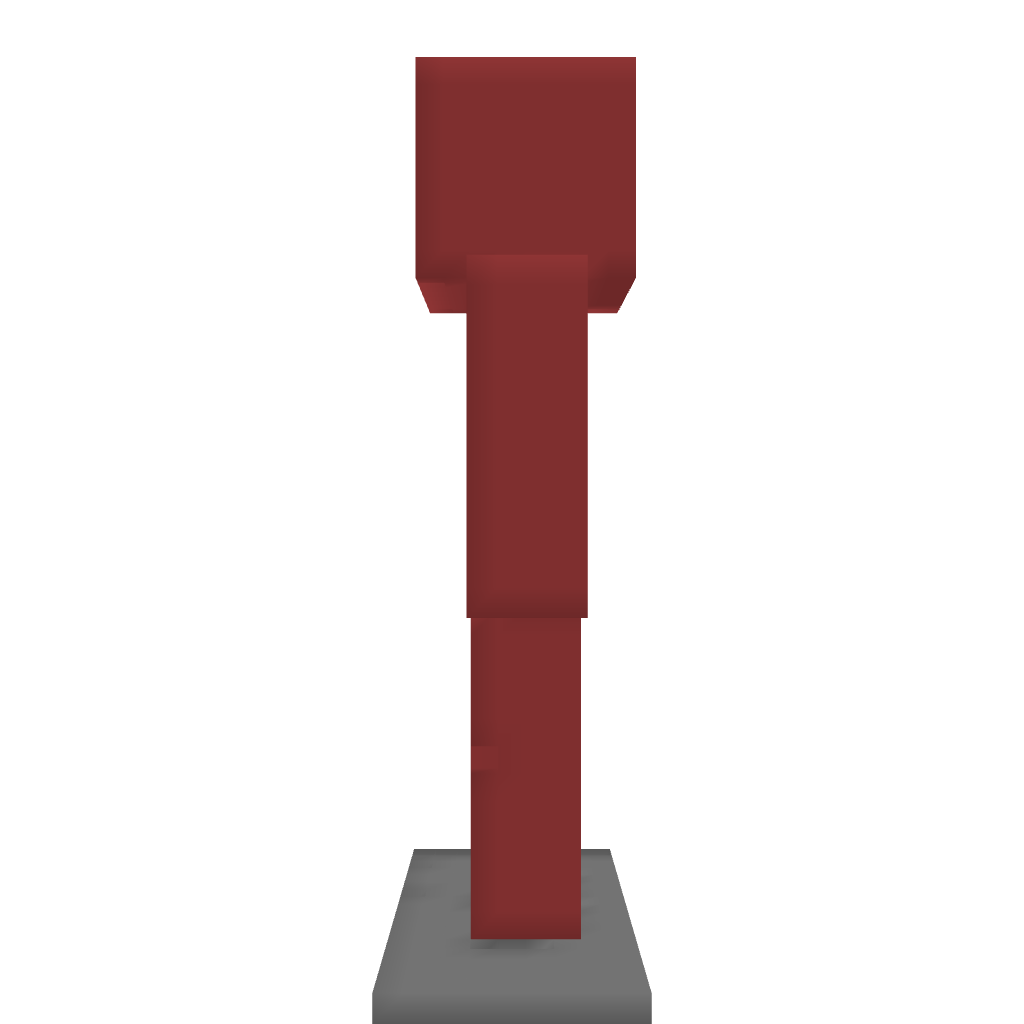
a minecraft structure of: TNTskin good quality